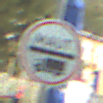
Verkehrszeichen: Mautpflicht
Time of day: MorningAfternoon
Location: Outdoor (Suburban)
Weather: PartlyCloudy
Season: NotSpecified
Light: Natural